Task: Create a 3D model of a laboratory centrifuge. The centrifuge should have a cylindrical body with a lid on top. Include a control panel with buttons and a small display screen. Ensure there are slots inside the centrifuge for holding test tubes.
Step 84:
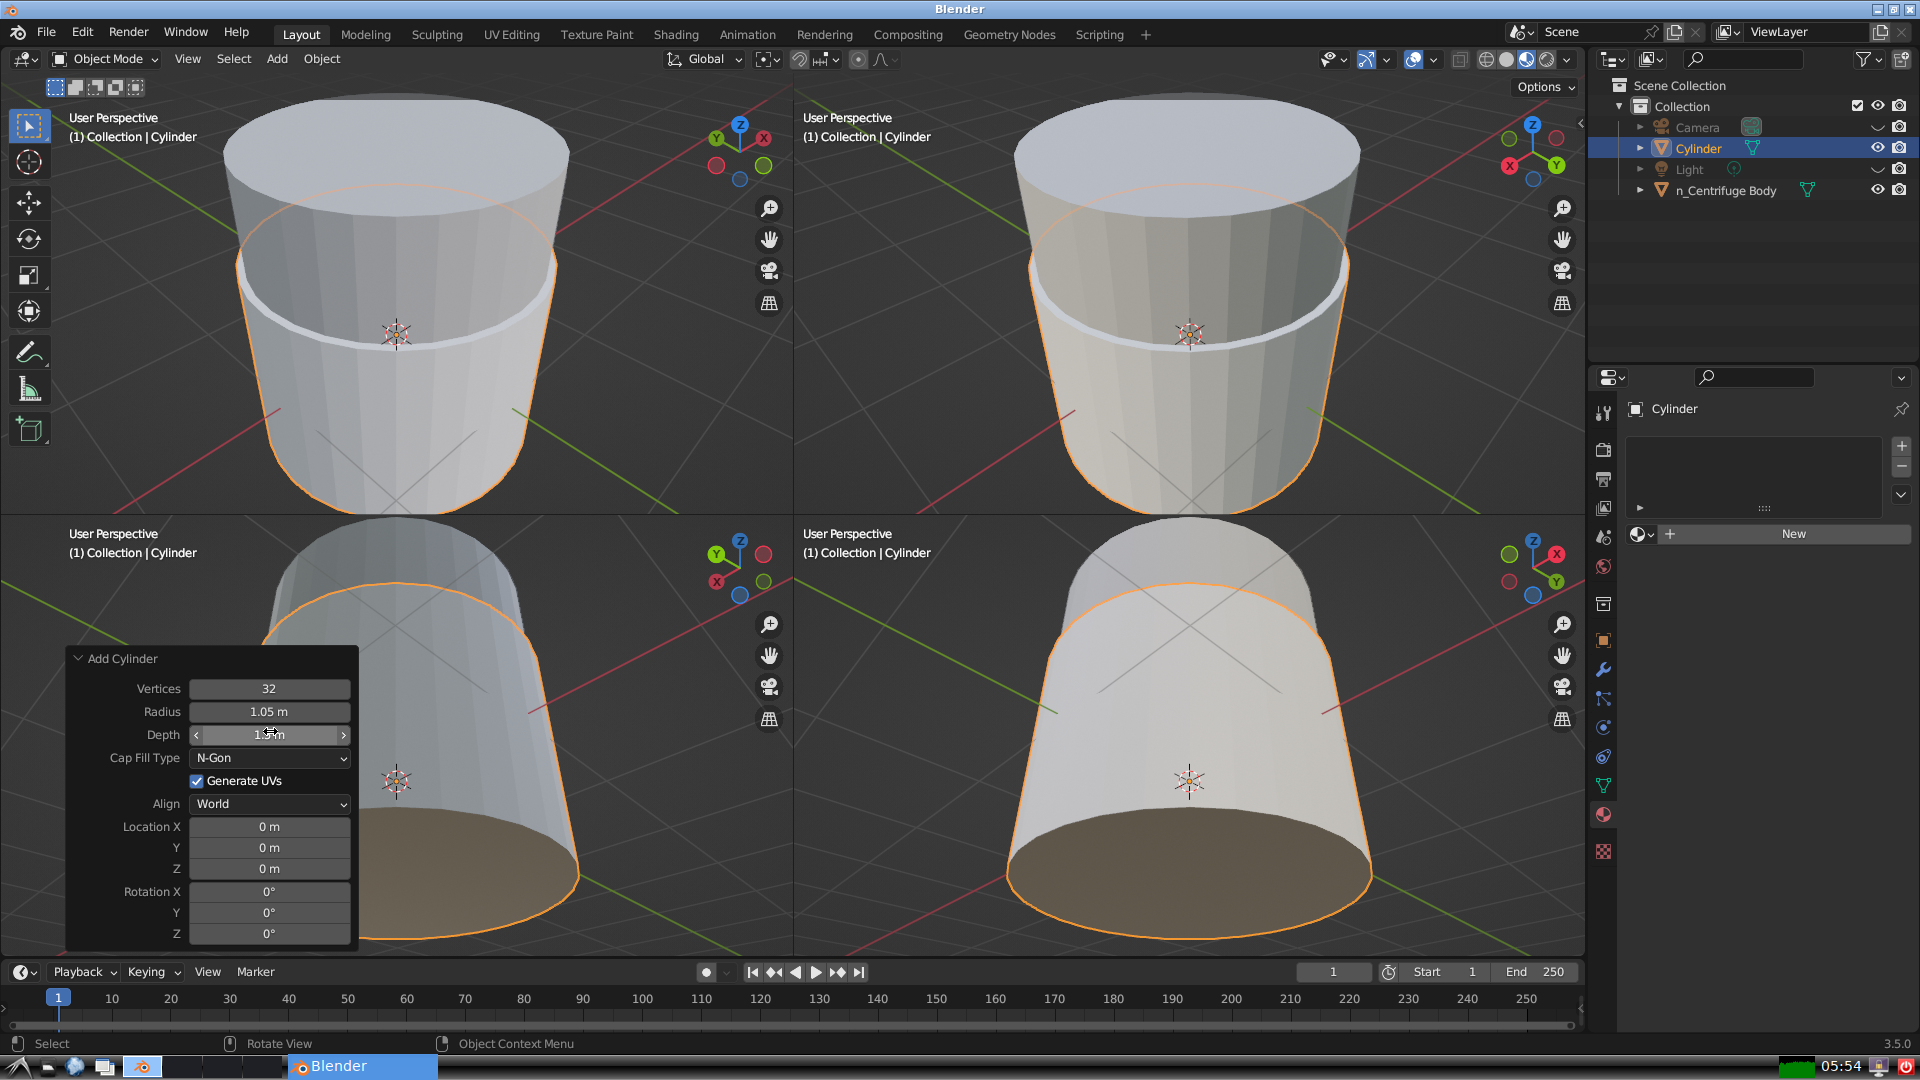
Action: click: no